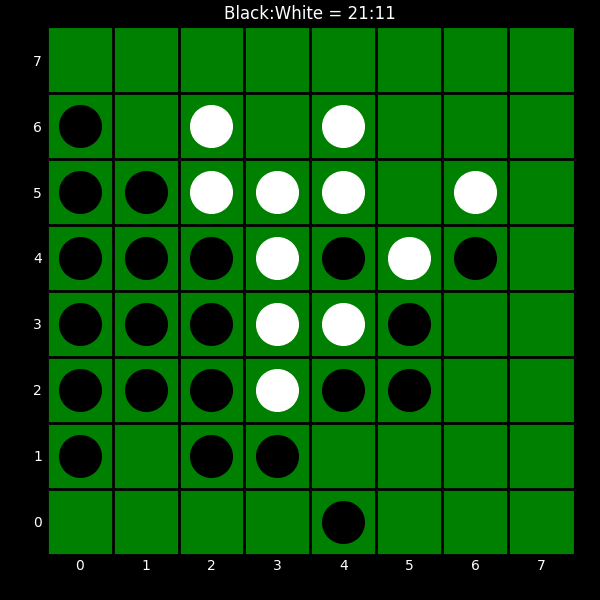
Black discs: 21
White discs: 11